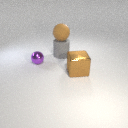
large brown metal cube in front of small purple metal sphere